Question: When I check my website with W3C link checker, The checker shows:
Status:
""
But that link is working fine. How can I resolve this issue from that link checker?
Screenshot:

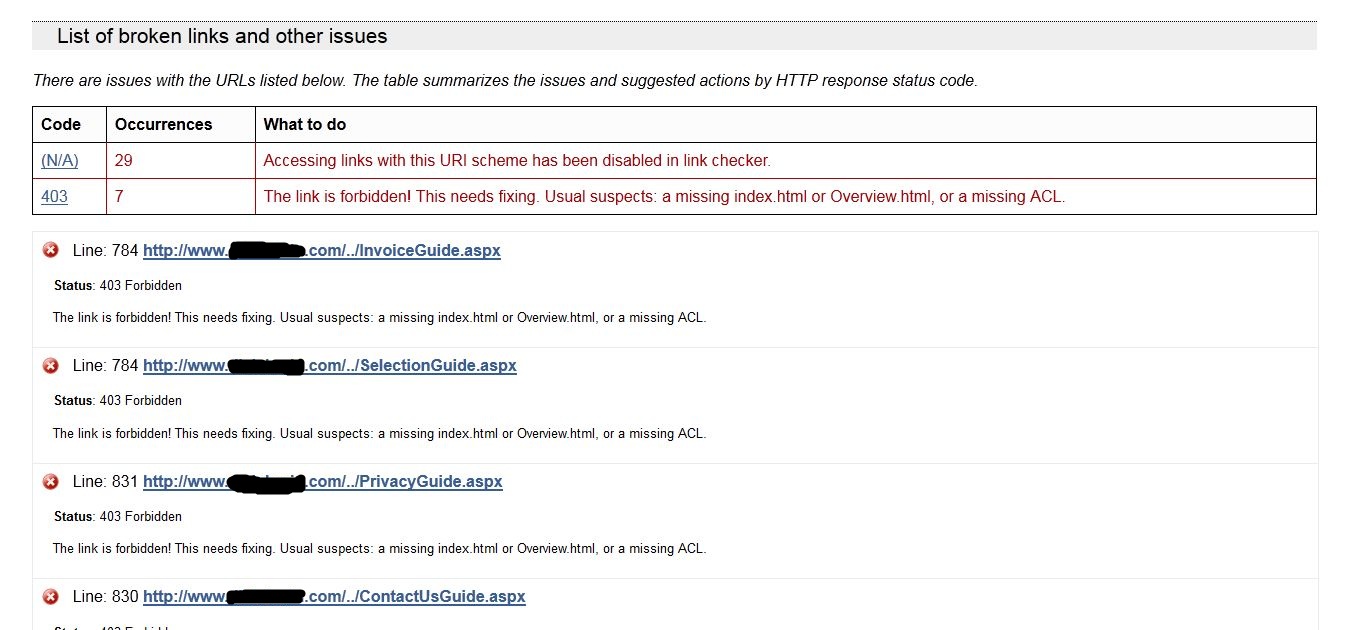
Answer: That issue is usually used by over-zealous security filtering which either assumes that all bots are evil or that all bots using certain libraries are evil.
The checklink software uses the LWP library which often finds its way onto such blacklists. The two ways to get checklink to pass the link are:
- <URL>-
Alternatively, you can check the links manually each time you perform a check.